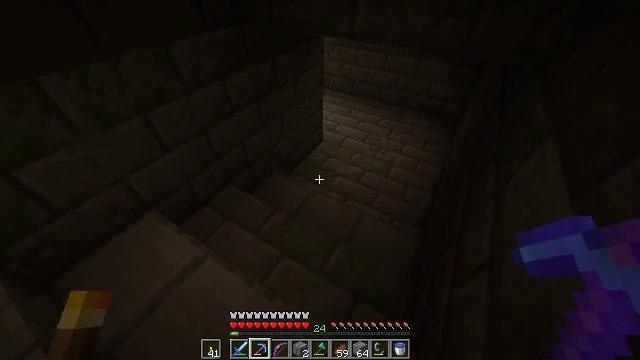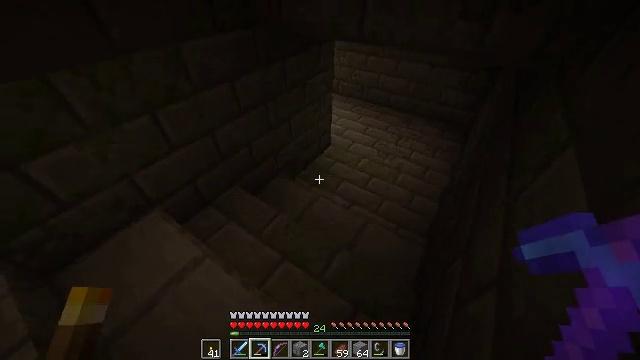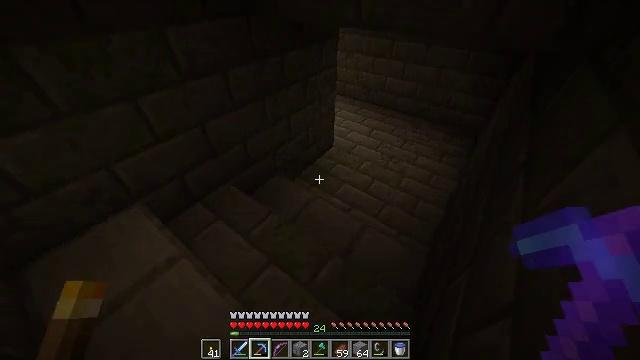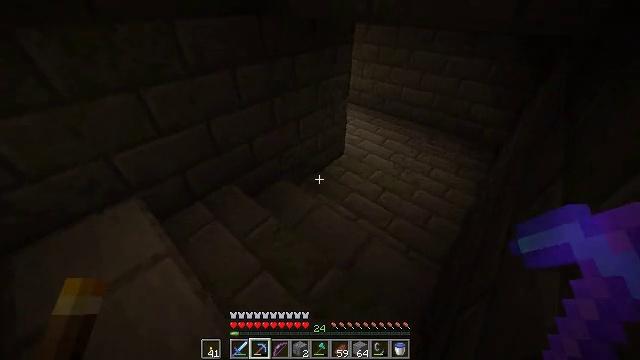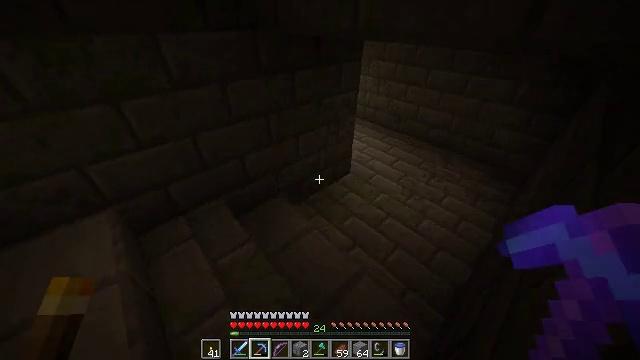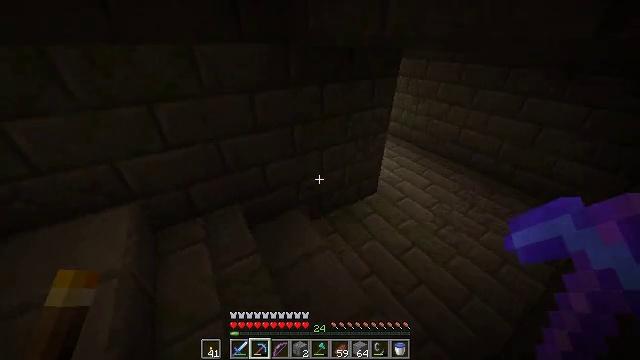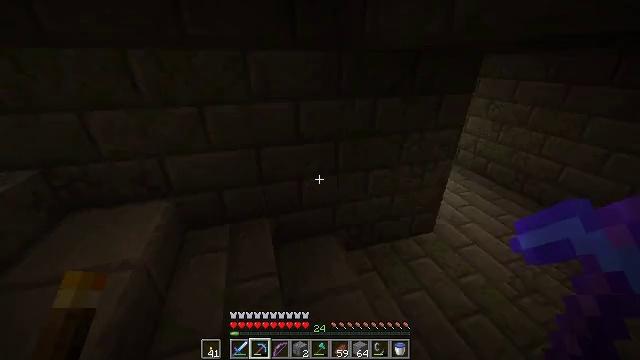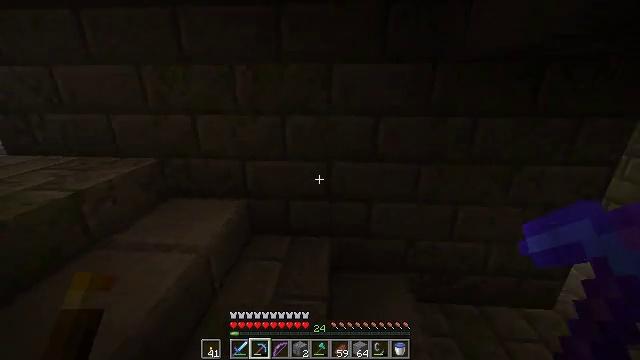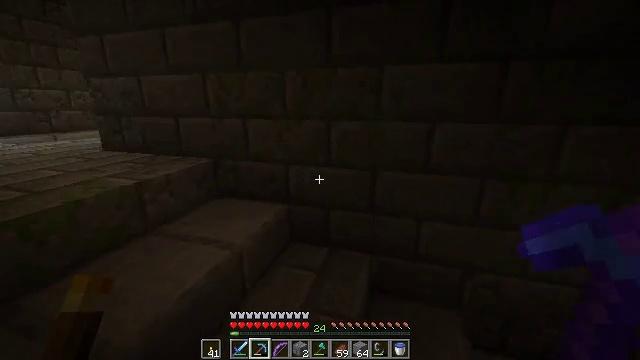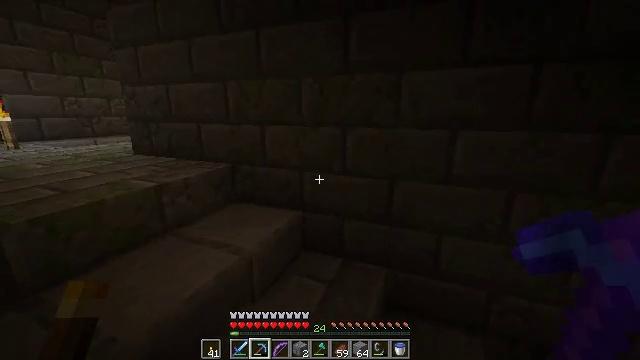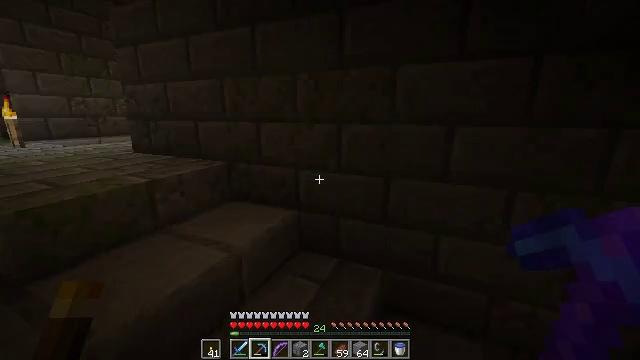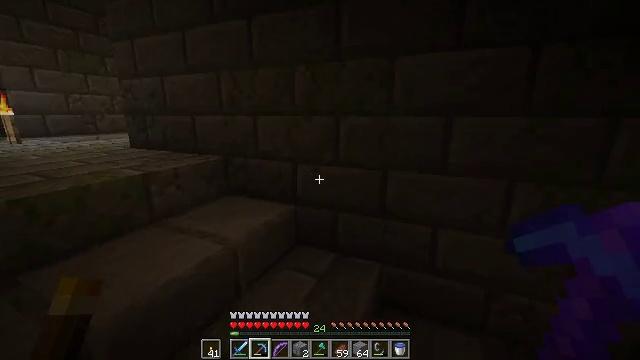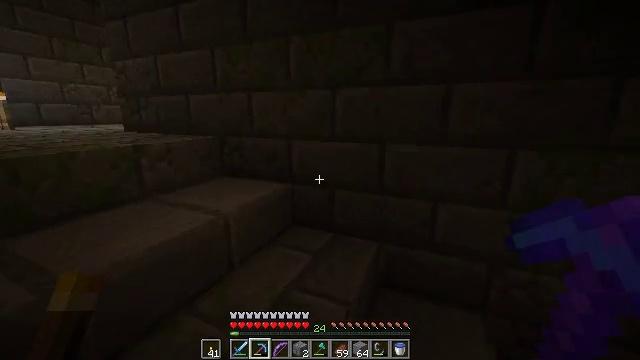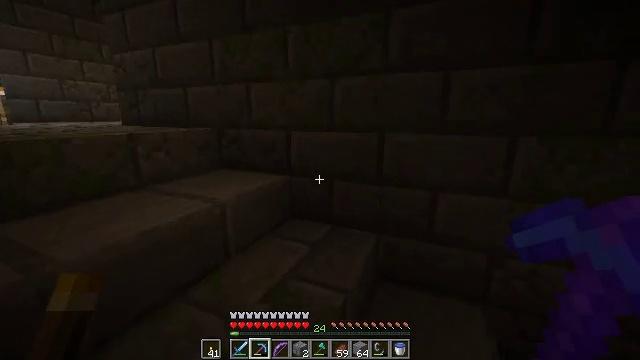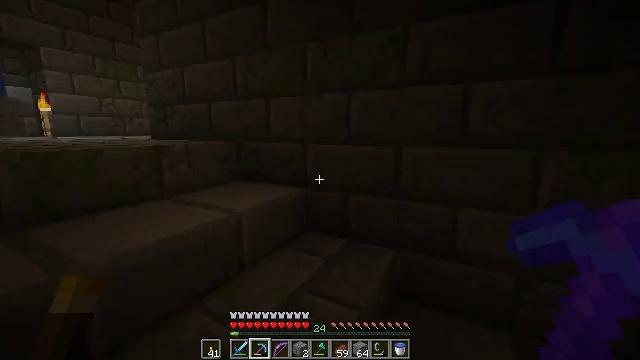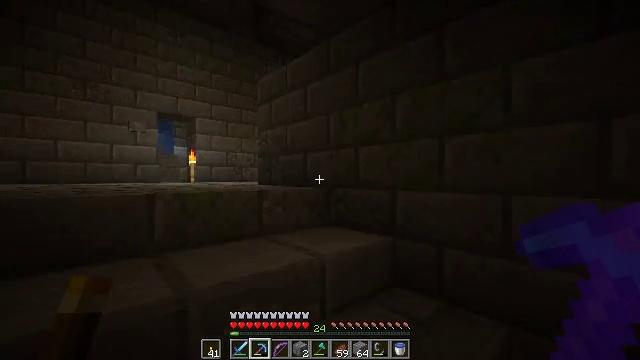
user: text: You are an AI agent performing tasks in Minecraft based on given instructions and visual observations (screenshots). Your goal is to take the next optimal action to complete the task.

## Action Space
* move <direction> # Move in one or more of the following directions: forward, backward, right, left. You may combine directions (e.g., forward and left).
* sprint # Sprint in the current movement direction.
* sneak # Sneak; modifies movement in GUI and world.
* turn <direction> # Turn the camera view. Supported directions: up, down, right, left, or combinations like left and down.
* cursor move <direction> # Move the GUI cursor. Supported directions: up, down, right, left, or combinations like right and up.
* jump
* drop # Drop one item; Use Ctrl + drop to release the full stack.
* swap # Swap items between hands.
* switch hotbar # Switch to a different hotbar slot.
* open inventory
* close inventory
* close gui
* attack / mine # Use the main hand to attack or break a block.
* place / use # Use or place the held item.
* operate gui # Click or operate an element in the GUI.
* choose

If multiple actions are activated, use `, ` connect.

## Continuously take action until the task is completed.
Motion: motion action
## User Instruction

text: Drop a cracked stone bricks.
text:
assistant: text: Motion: move forward and move right, sprint, turn left and up
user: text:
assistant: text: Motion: move forward and move right, turn left and up
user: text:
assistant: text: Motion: move forward and move right, turn left and up
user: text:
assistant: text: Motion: move forward and move right, turn left and up
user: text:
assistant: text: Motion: move forward and move right, turn left and up
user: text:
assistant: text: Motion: move forward, turn left and up
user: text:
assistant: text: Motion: move forward, turn left and up
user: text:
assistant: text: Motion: move forward, turn left and up
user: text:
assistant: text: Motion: turn left and up
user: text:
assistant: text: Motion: turn left
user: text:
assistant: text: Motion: no_op
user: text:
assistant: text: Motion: no_op
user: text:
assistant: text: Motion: no_op
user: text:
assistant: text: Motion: turn left and up
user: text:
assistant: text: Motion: turn left and up
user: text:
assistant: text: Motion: turn left and up
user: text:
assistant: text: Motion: turn left and up
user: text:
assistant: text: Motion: no_op
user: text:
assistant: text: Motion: no_op
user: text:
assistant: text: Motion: open inventory
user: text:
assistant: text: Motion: open inventory
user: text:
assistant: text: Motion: turn right, open inventory
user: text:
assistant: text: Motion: turn right and down
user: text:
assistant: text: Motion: turn right and down
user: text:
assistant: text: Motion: sprint, turn down
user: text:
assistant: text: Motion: sprint, turn right and down
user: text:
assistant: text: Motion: sprint
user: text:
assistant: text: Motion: sprint
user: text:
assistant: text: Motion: sprint
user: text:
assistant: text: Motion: sprint